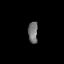
Tissue: prostate
Cell type: Endothelial cells
Senescence score: 0.6842
Nuclear area (px): 203
Mean DAPI intensity: 115.901